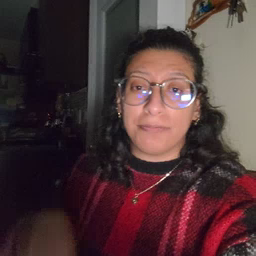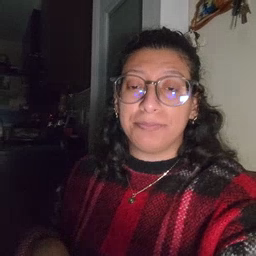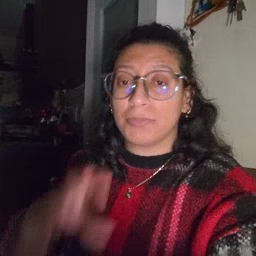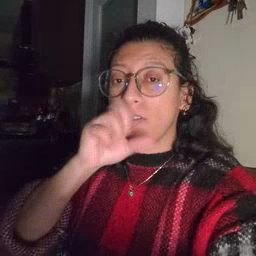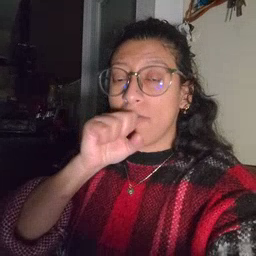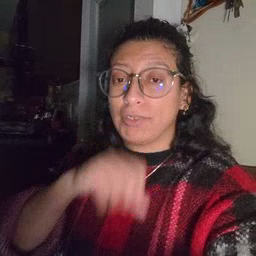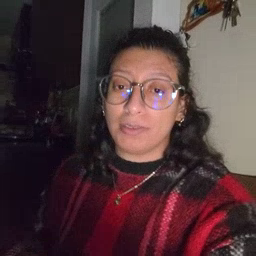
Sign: orange